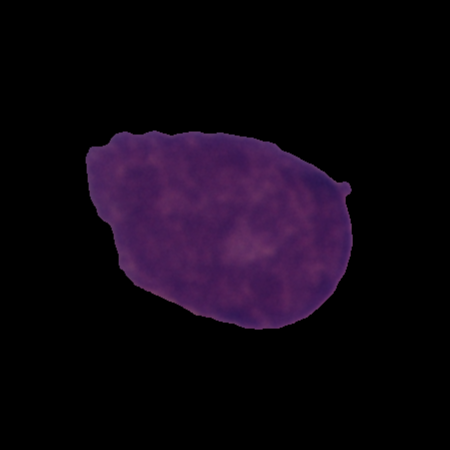
Label: cancer